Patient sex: F
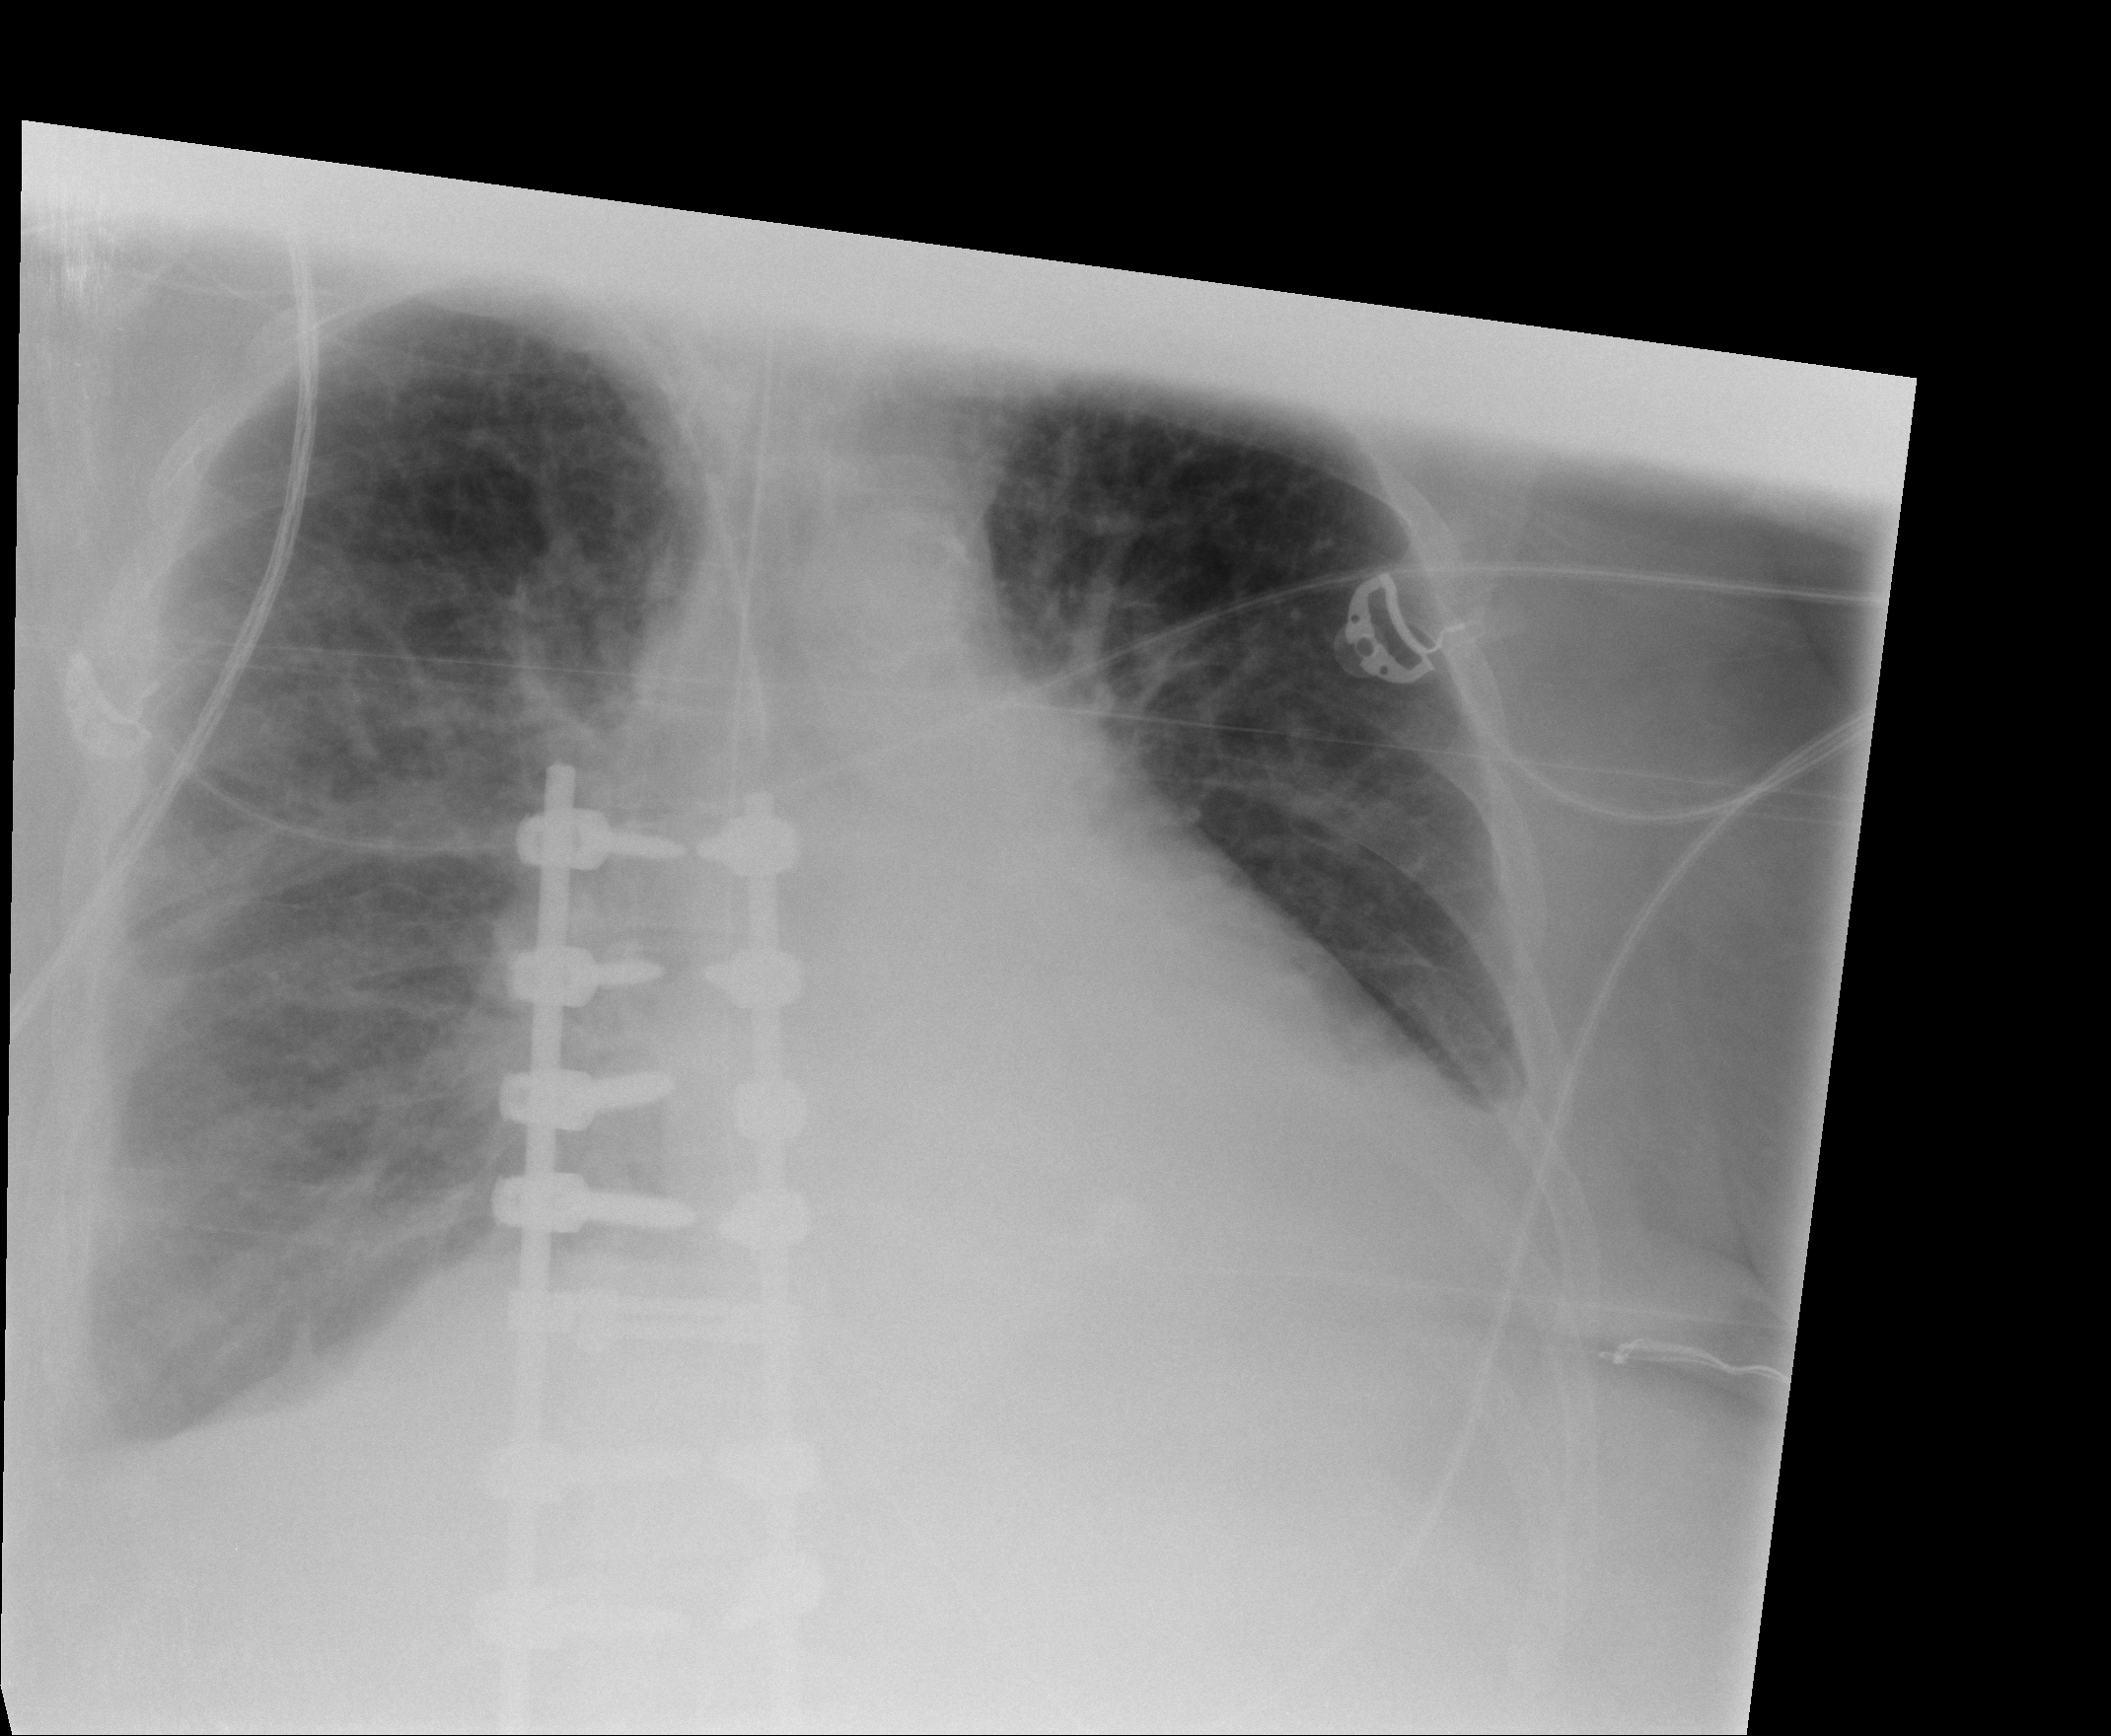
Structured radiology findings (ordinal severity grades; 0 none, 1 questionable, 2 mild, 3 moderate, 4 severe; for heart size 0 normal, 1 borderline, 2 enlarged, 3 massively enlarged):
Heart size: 2
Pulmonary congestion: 2
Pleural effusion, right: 2
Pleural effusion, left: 2
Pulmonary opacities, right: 0
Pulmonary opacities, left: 0
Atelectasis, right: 2
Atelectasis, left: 2